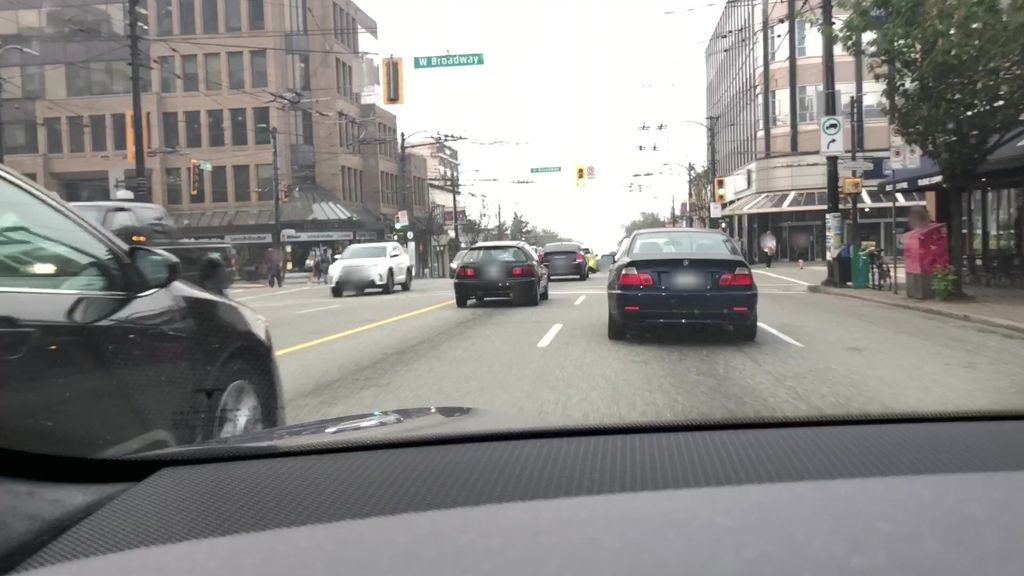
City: vancouver